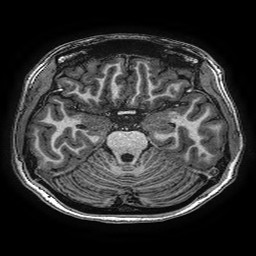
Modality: T1w
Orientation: coronal
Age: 15
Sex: female
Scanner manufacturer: ge
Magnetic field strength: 3 T
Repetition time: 0.00766 s
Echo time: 0.003476 s